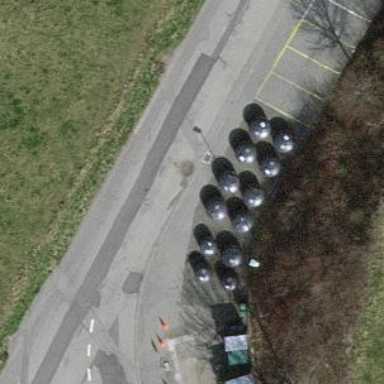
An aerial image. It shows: Recycling container at amenity designated for recycling.